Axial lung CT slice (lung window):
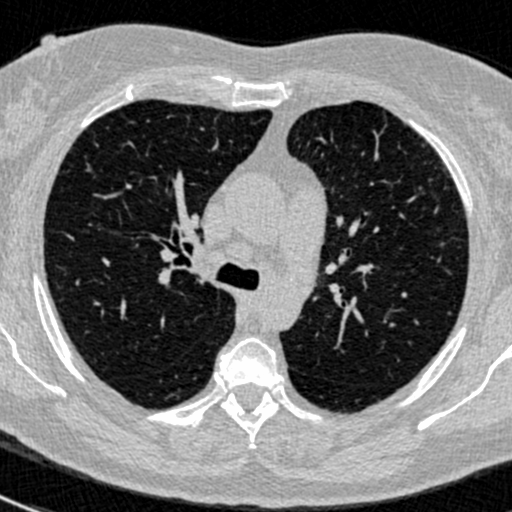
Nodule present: no